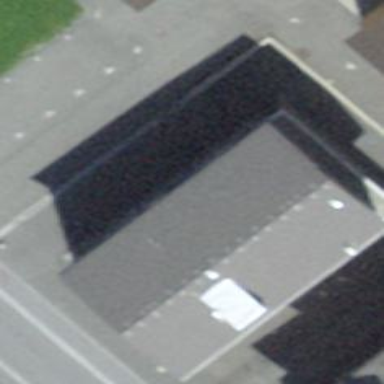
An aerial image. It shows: Sports centre building designed for skiing and snowboarding activities.